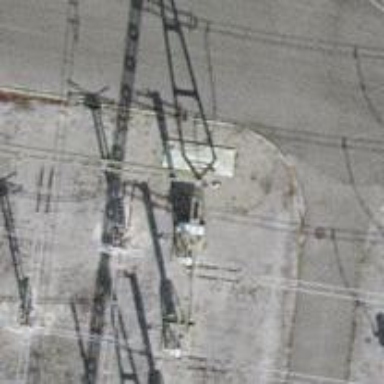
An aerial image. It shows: Insulator used in power systems.